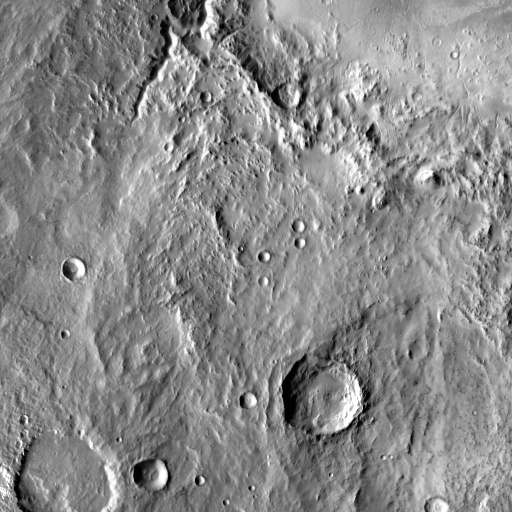
Crater classes present: Background, Other, Buried, Secondary